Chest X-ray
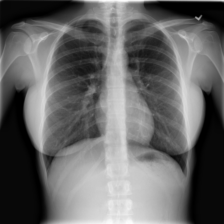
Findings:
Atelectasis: negative
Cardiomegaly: negative
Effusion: negative
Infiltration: negative
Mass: negative
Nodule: negative
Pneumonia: negative
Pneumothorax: negative
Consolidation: negative
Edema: negative
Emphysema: negative
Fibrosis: negative
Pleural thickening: negative
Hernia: negative